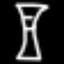
Label: hourglass